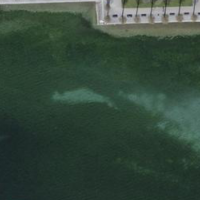
EUNIS habitat code: 14
Species observed at this site:
Podiceps cristatus